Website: ulta-beauty
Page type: billing-address
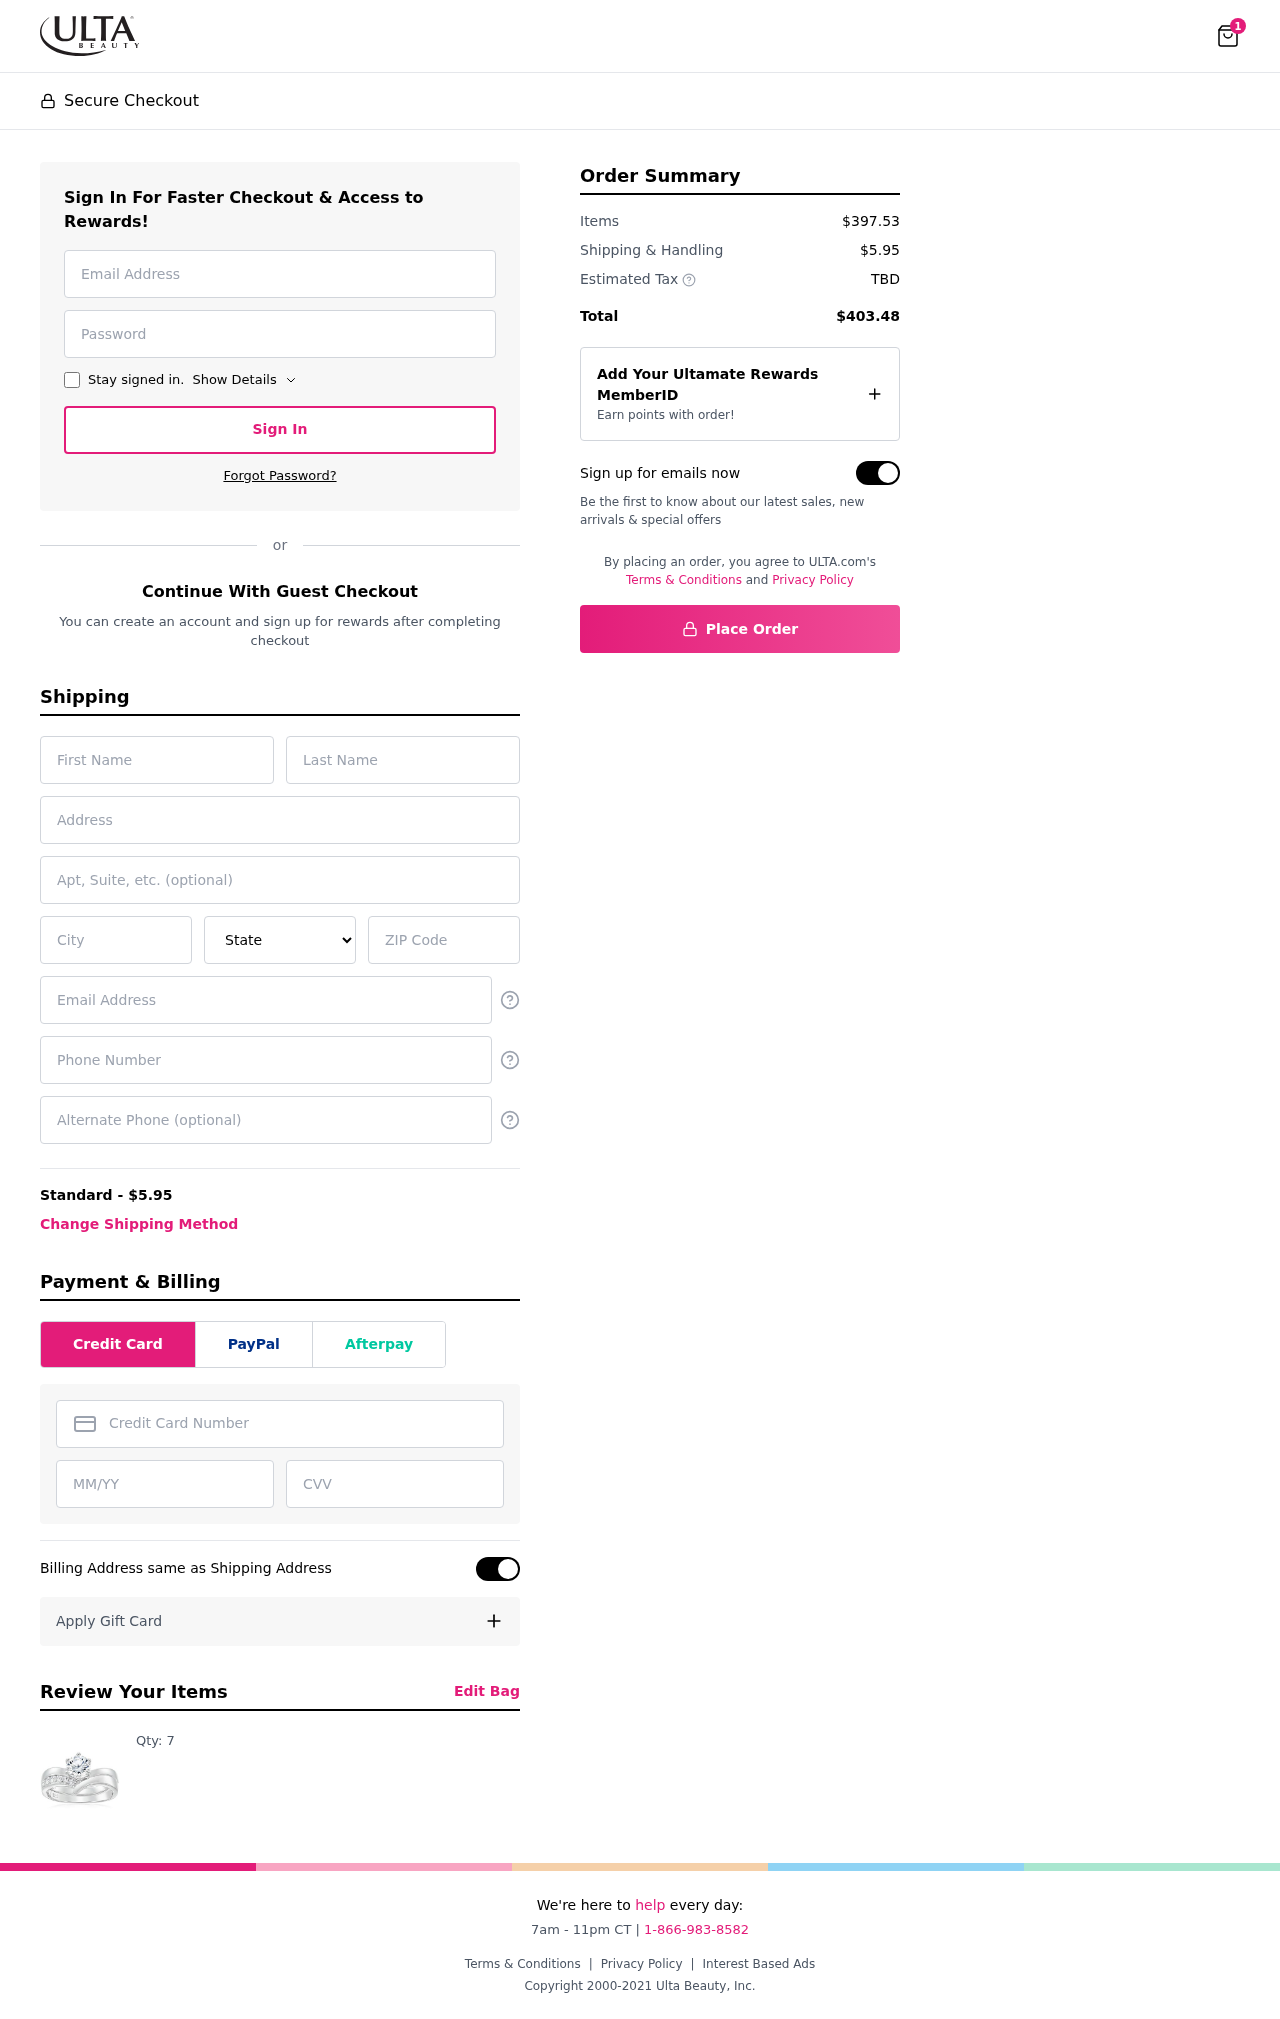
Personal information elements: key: PII_STATE
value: Louisiana
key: PII_EMAIL
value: dadams@yahoo.com
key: PII_FIRSTNAME
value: Daniel
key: PII_LASTNAME
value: Adams
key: PII_STREET
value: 446 Smith Ways Suite 043
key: PII_STREET2
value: Apt. 271
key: PII_CITY
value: East Caroline
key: PII_POSTCODE
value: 51953
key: PII_PHONE
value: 3176591953
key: PII_ALT_PHONE
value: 9376745366
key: PII_CARD_NUMBER
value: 3737 9917 3488 921
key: PII_CARD_EXPIRY
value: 05/29
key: PII_CARD_CVV
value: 8684
Product elements: key: PRODUCT1_QUANTITY
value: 7
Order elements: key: ORDER_NUM_ITEMS
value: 1
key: ORDER_SHIPPING_COST
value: $5.95
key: ORDER_SUBTOTAL
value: $397.53
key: ORDER_TOTAL
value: $403.48